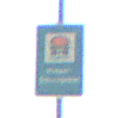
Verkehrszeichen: Wasserschutzgebiet
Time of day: MorningAfternoon
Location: Outdoor (Nature)
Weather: PartlyCloudy
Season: NotSpecified
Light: Natural